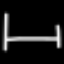
Label: bed